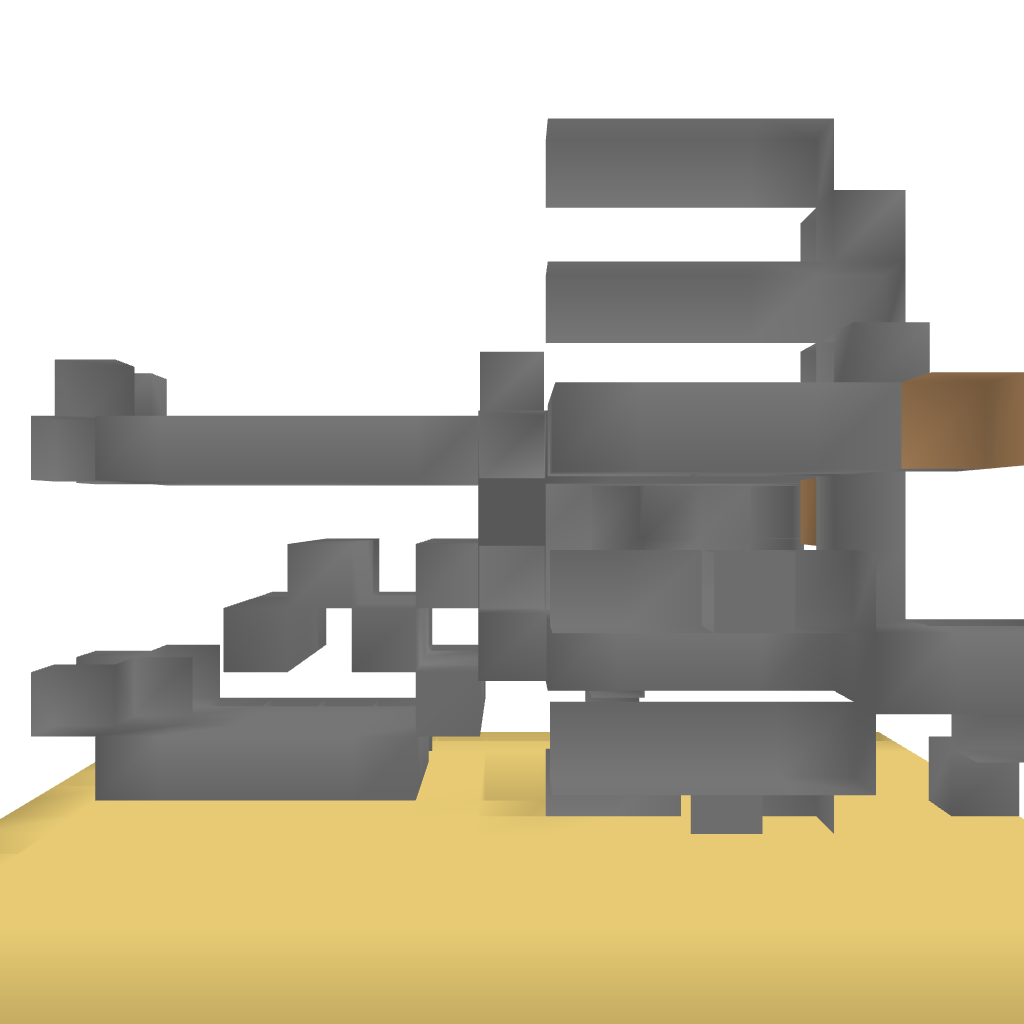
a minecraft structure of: Redstone "Brain" bad low quality